Aerial crown-view tile of a tropical tree (Barro Colorado Island, Panama), acquired 20240918:
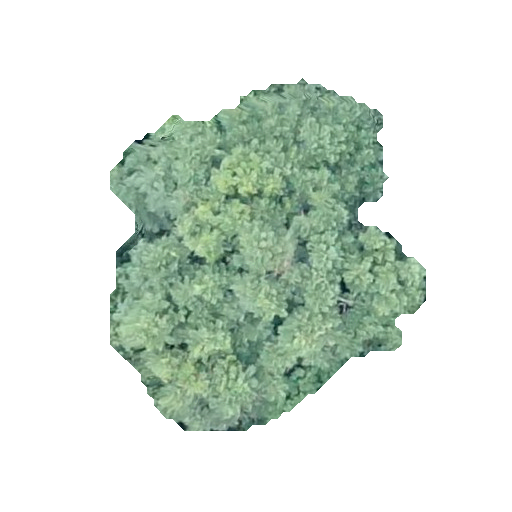
Species: Jacaranda copaia
GBIF accepted scientific name: Jacaranda copaia
Crown area: 123.567 m²